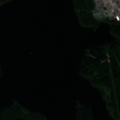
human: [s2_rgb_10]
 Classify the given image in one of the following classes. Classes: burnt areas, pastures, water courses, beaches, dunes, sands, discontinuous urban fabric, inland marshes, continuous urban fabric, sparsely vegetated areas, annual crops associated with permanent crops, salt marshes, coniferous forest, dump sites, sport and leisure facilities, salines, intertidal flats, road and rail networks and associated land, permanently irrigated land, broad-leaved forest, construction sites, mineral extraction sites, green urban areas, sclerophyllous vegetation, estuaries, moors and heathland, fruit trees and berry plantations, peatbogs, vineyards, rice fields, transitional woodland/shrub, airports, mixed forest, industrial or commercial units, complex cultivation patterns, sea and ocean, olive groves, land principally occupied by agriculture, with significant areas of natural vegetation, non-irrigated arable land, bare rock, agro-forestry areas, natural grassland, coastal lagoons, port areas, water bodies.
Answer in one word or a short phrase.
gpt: mineral extraction sites, coniferous forest, mixed forest, water bodies